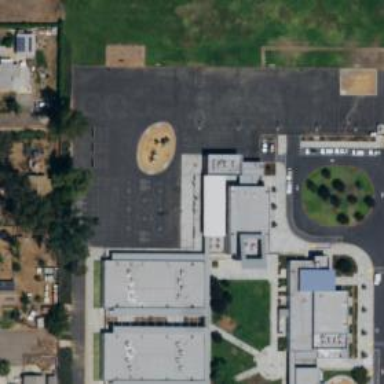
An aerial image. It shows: School.